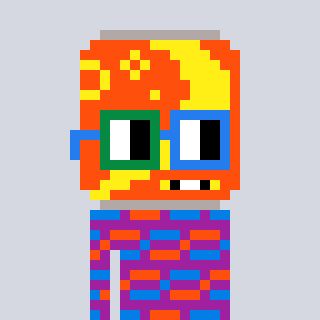
a pixel art character with square green and blue glasses, a pop-shaped head and a magenta-colored body on a cool background